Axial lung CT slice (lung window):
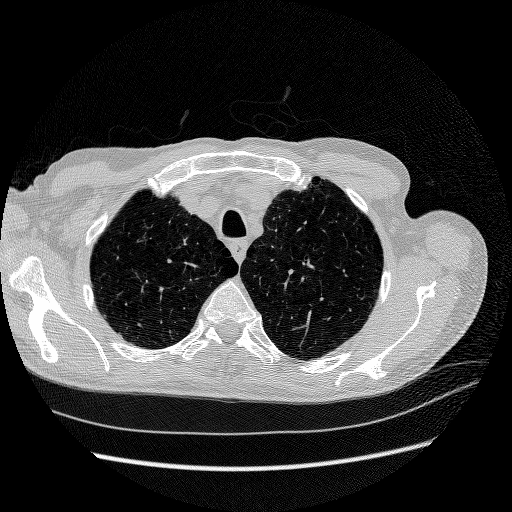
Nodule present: no